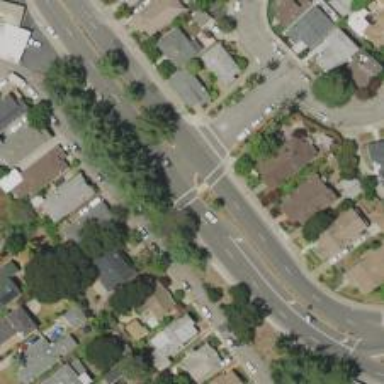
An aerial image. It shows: Residential road with separate sidewalk.